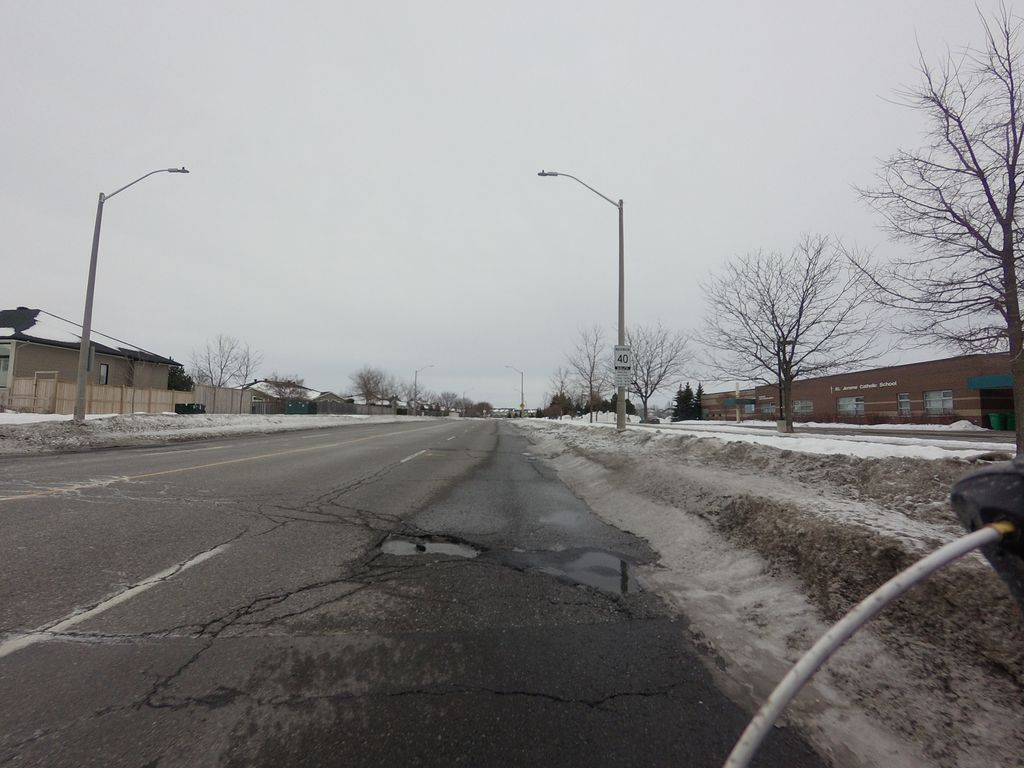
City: ottawa-gatineau